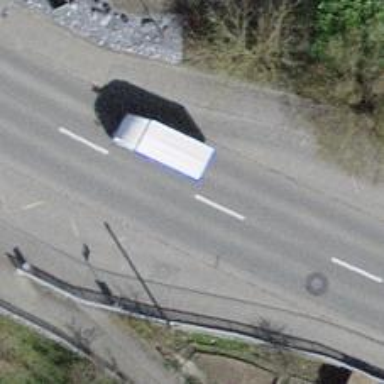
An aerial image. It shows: Bus stop with stop position for public transport.